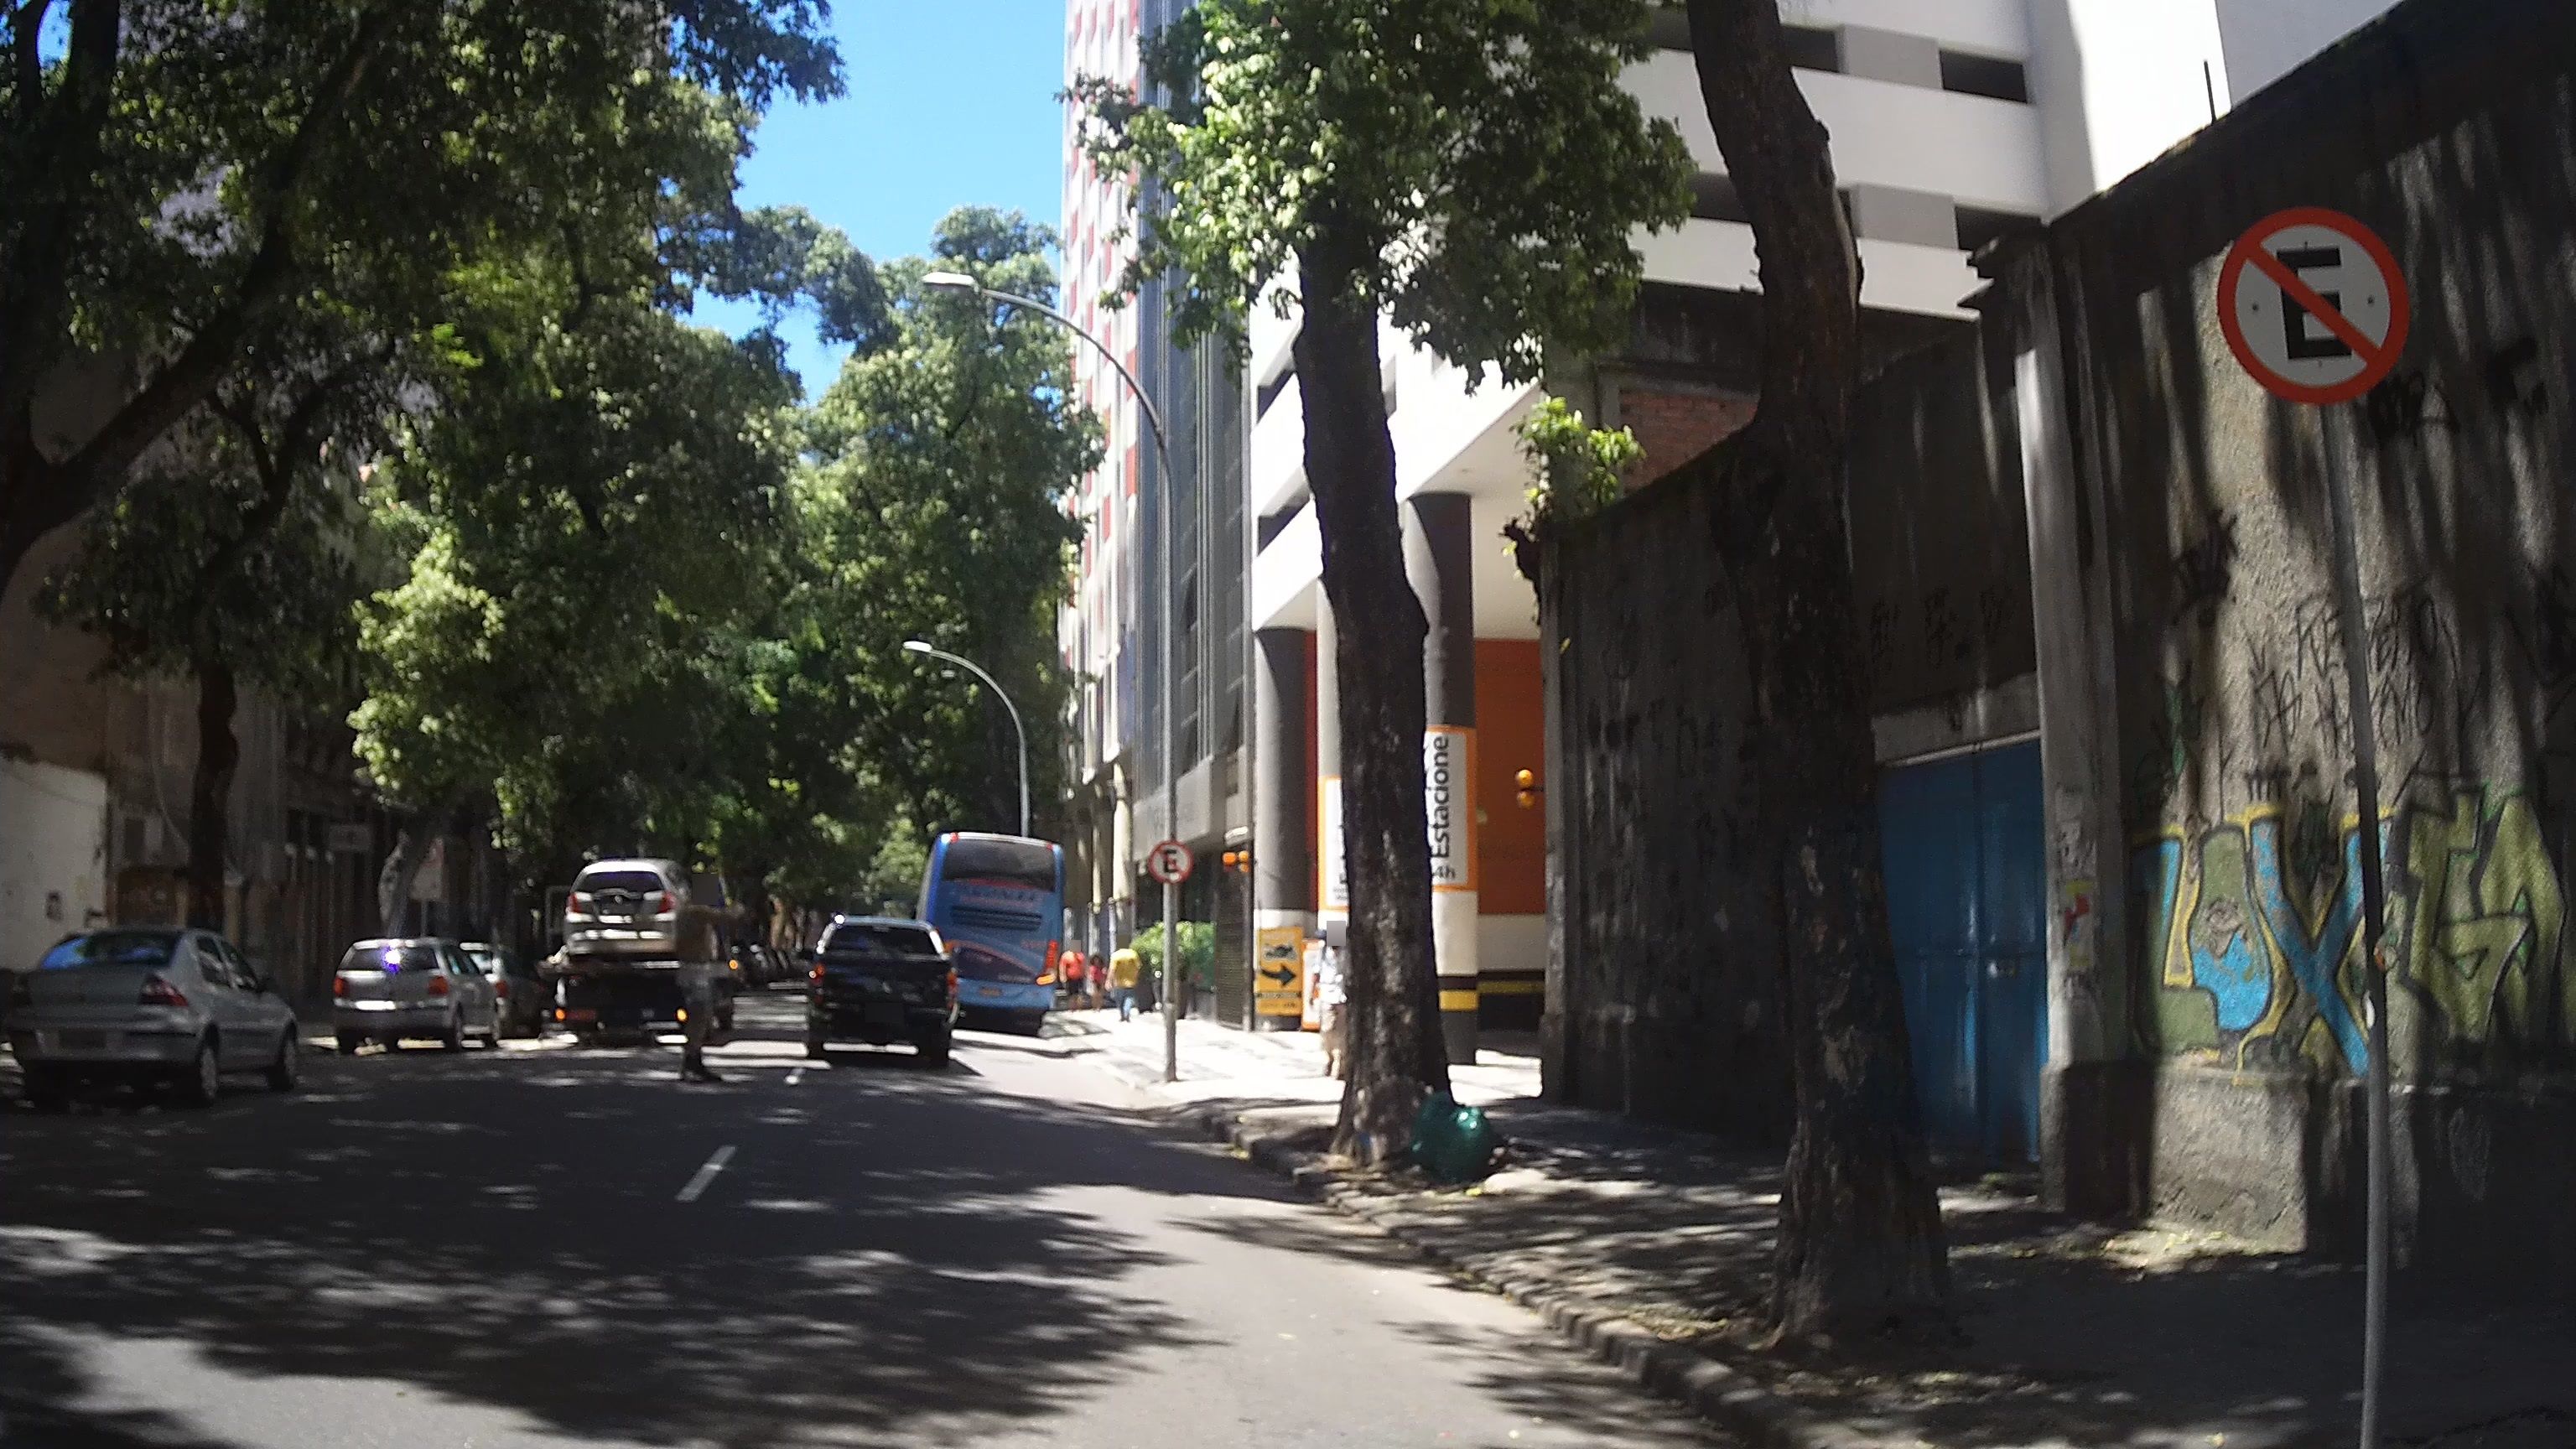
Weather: clear
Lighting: day
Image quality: good
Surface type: walking surface
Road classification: tertiary
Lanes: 2
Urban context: urban centre
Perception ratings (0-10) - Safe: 3.63, Lively: 7.39, Beautiful: 1.93, Boring: 1.64, Depressing: 4.61, Wealthy: 2.54